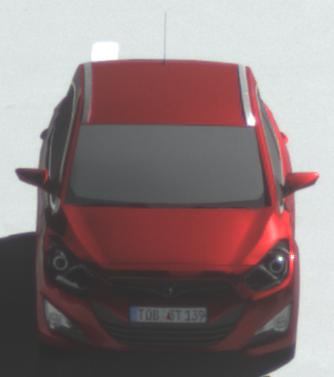
Make: Hyundai
Model: i40 Kombi 1.6 GDI
Detailed model: i40 (VF) Kombi
Model produced from: 2012/08
Model produced until: 2013/09
Doors: 5
Color: red
Road condition: dry road
Daytime: midday
Contrast: high contrast